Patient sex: M
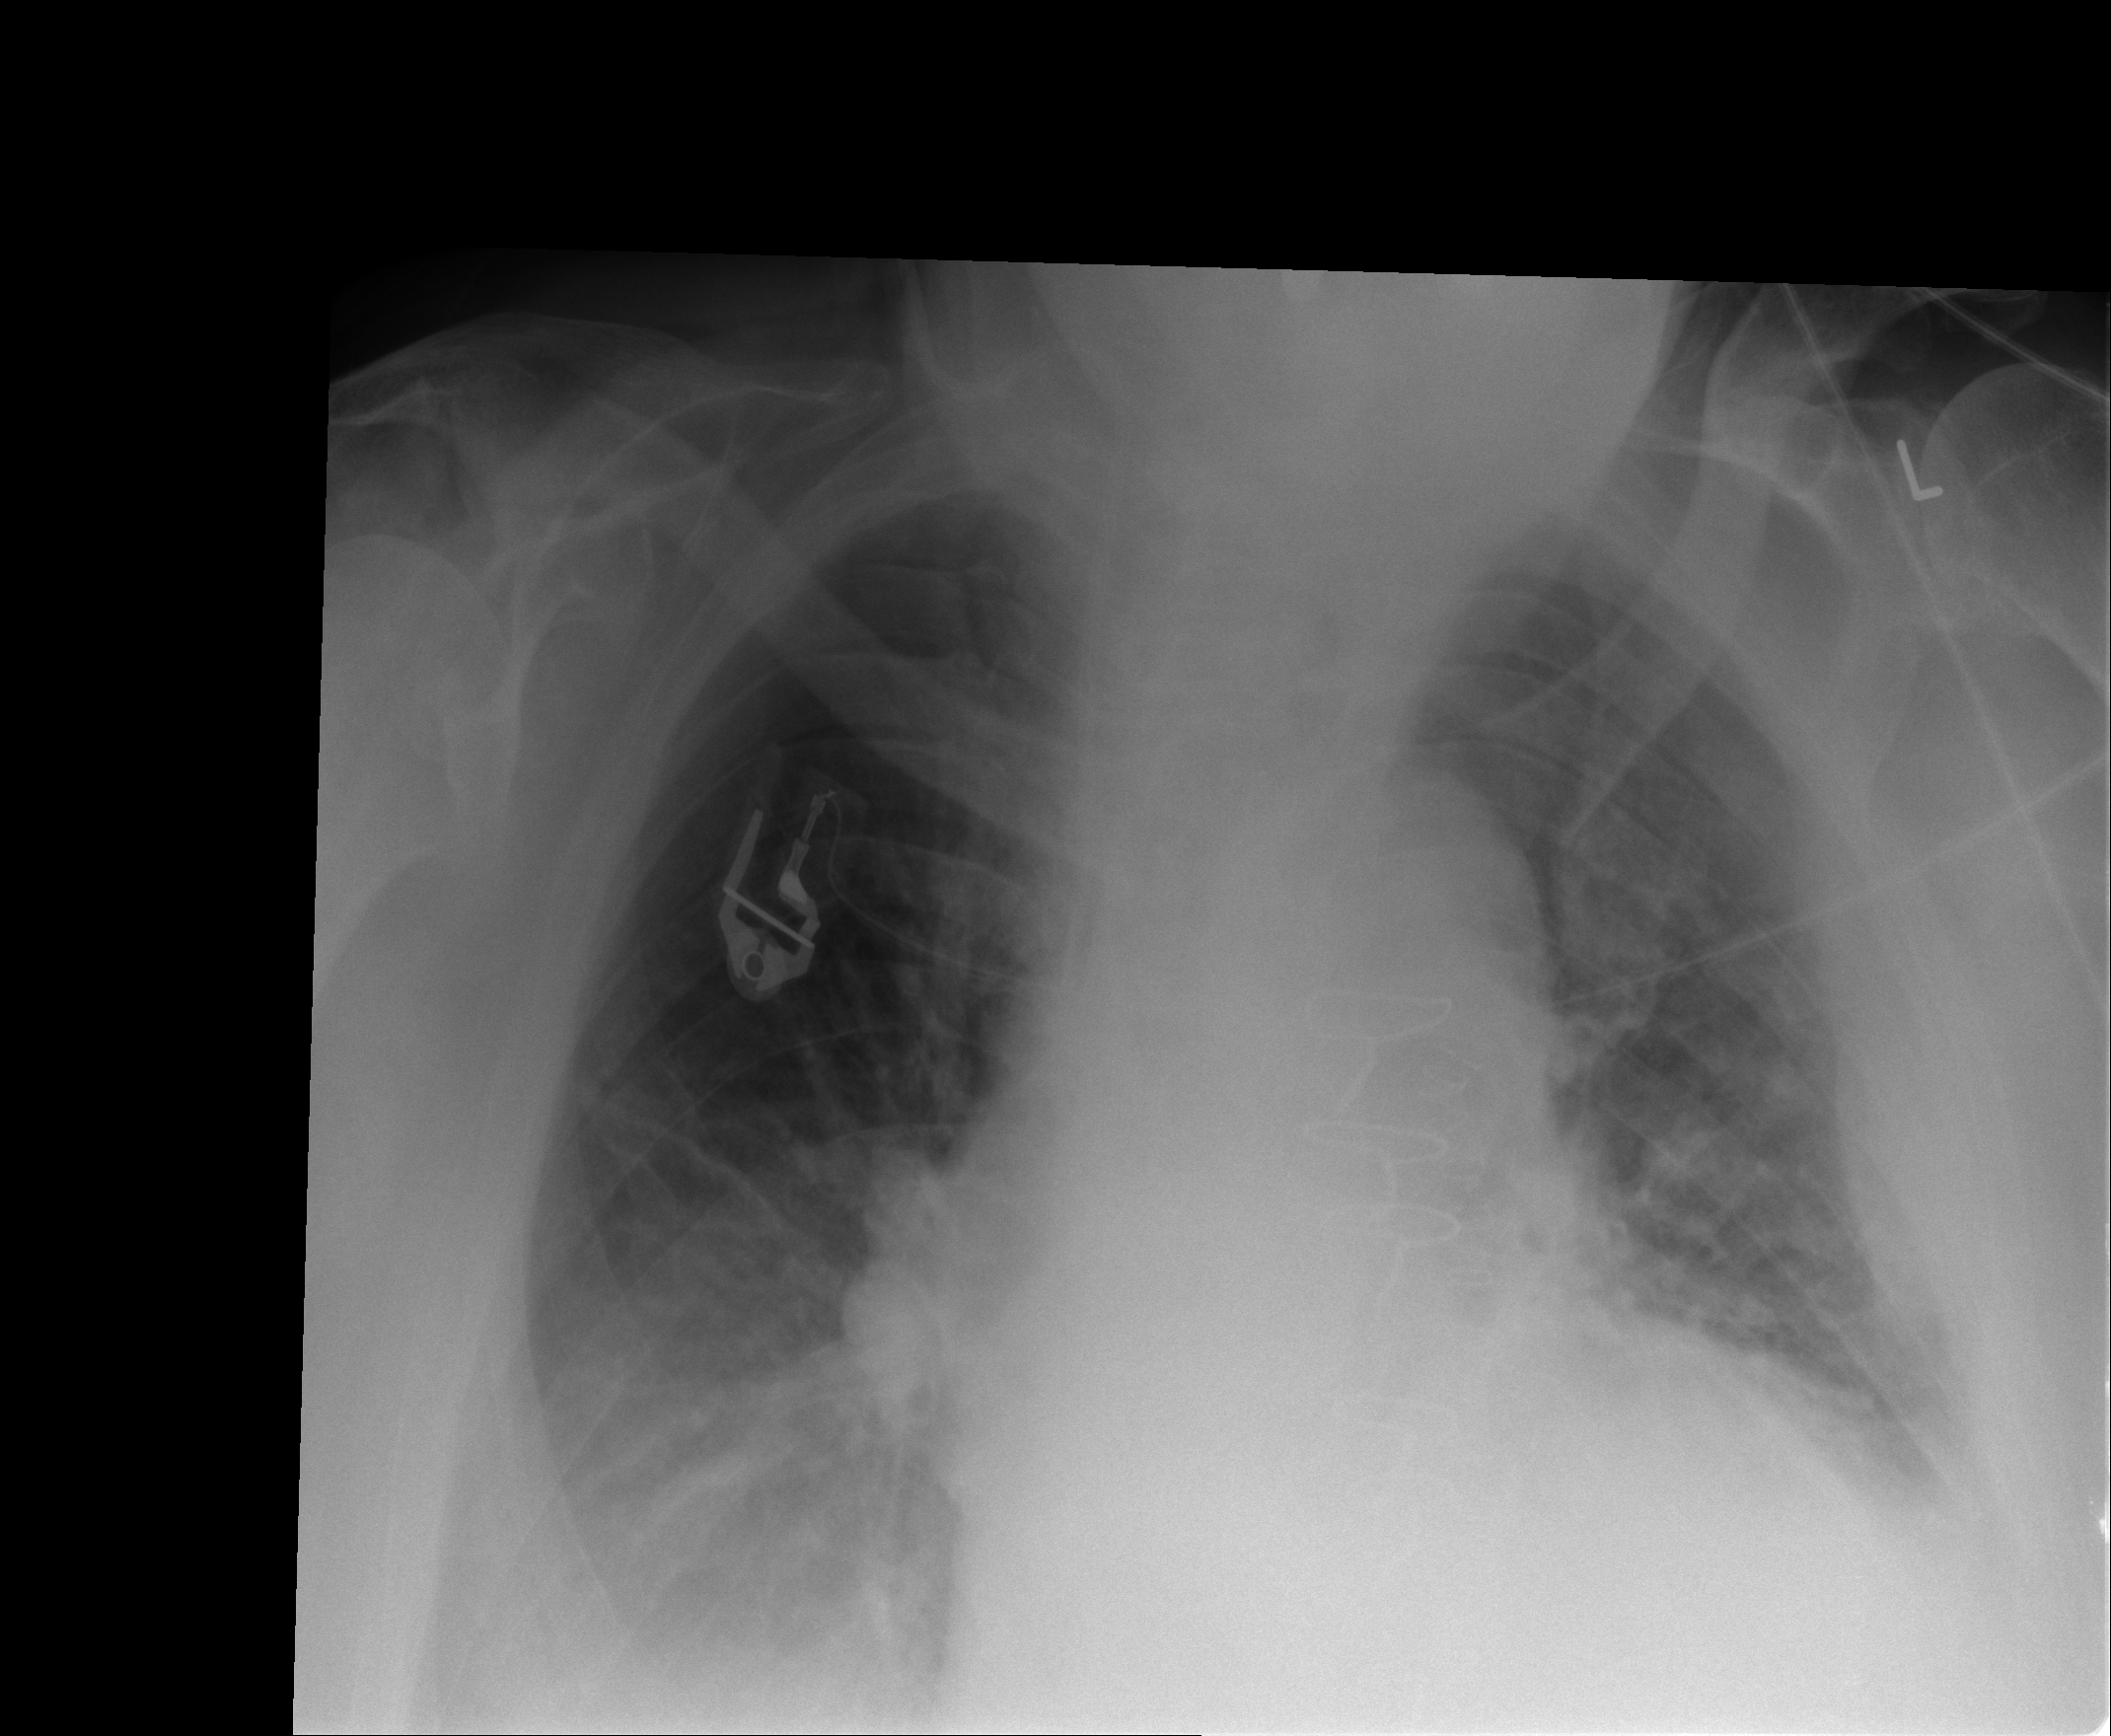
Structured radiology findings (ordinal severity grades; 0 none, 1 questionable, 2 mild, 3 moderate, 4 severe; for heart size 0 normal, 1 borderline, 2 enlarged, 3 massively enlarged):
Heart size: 2
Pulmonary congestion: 2
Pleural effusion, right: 2
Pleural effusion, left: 1
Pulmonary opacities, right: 2
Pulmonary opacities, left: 2
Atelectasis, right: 2
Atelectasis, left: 2